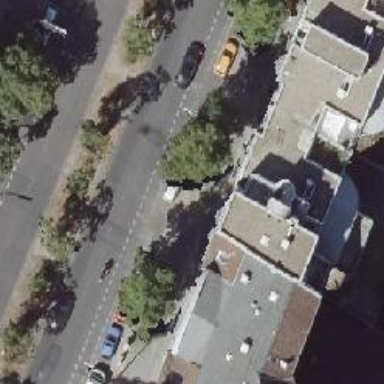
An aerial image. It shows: Secondary road with asphalt surface and two lanes going in each direction. There is right lane for parking.